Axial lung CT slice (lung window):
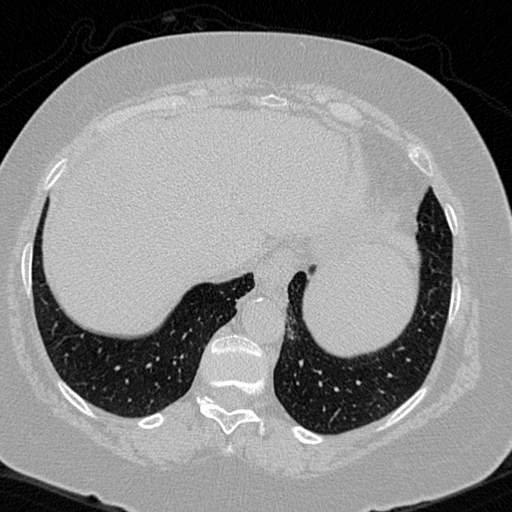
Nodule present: no